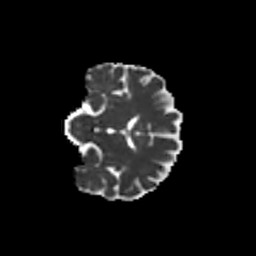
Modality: MD
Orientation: coronal
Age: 59
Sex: female
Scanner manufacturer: siemens
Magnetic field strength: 3 T
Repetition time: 8.6 s
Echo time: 0.095 s